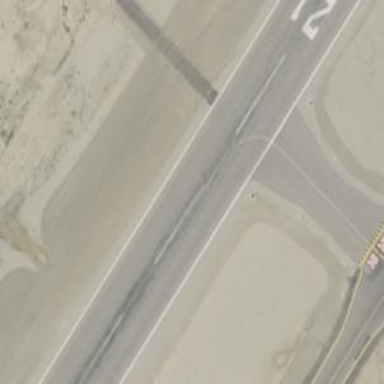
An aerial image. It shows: Image of taxiway at airport.